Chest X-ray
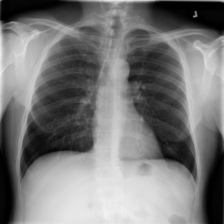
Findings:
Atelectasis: negative
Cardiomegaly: negative
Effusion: negative
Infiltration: negative
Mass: negative
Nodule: negative
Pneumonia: negative
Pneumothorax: negative
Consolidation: negative
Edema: negative
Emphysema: negative
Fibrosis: negative
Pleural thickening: negative
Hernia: negative